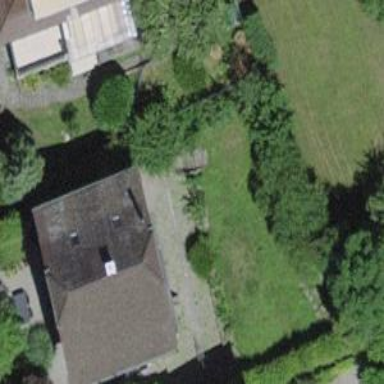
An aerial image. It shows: Detached building with half-hipped roof.